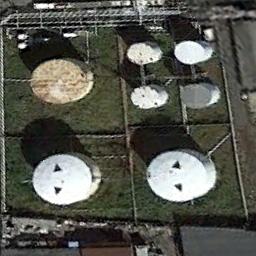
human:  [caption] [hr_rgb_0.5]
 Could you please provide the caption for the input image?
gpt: The storage jars are surrounded by some pipelines .

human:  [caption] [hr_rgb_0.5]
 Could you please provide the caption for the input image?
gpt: The storage tanks are surrounded by grass .

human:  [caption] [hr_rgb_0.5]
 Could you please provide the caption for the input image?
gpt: There are many different sized storage tanks in the factory, And there are large lawns in the factory .

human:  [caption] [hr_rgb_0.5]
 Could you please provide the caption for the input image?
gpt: There are seven white storage tanks on the grass .

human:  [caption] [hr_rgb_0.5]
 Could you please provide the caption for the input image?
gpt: There are some storage tanks on a green lawn .